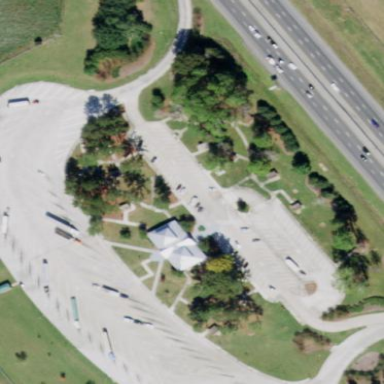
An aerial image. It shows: Rest area on the road.